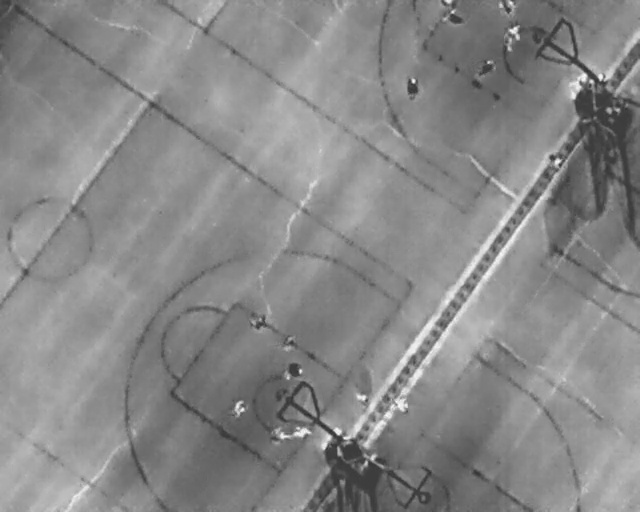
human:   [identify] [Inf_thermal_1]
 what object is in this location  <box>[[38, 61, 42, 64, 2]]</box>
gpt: <ref>1 large person at the center</ref>